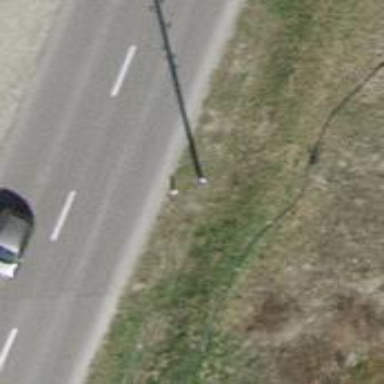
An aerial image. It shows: Power pole.